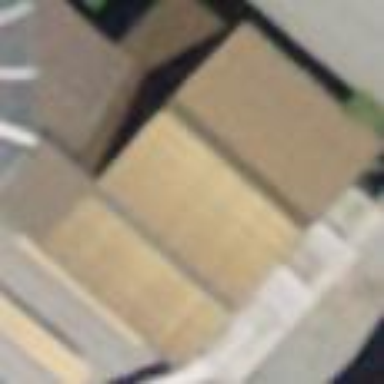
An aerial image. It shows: Building that houses bar.